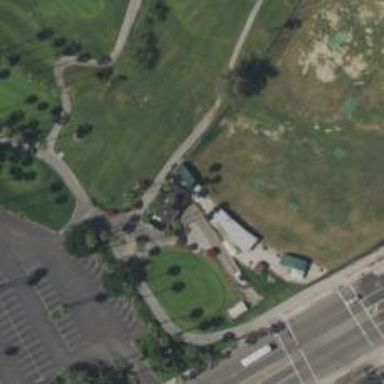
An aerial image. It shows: Service road designated as golf cart path.